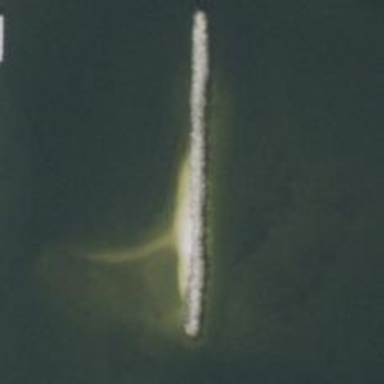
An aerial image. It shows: Breakwater structure.